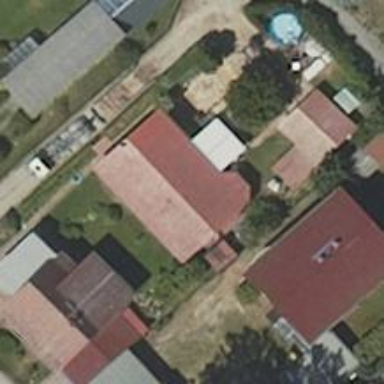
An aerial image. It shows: Shed building.